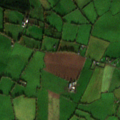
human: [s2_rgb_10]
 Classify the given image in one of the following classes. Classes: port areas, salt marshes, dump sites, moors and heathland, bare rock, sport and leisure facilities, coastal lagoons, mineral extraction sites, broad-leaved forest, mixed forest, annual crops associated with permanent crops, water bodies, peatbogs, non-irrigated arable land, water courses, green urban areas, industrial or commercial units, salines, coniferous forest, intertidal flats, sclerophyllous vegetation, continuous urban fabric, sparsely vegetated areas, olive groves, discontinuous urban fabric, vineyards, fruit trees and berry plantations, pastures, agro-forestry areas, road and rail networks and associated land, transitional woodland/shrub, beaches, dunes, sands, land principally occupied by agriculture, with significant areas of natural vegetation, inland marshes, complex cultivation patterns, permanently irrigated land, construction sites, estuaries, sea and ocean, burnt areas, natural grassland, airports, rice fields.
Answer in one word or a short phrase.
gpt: pastures, land principally occupied by agriculture, with significant areas of natural vegetation